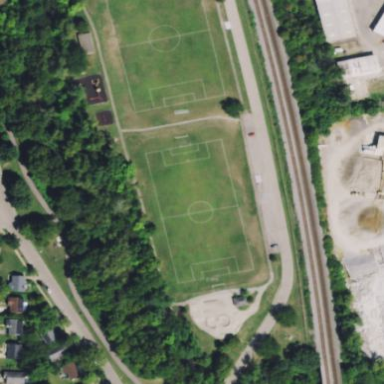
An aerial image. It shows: Football pitch for leisure and sports activities.